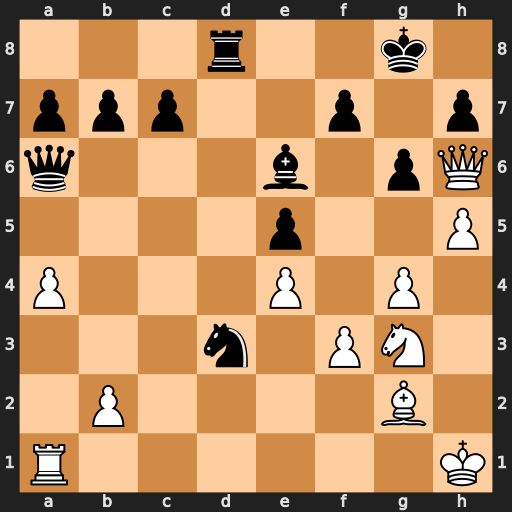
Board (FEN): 3r2k1/ppp2p1p/q3b1pQ/4p2P/P3P1P1/3n1PN1/1P4B1/R6K
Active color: w
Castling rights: -
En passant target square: -
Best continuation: hxg6 hxg6 Nh5 gxh5 Qg5+